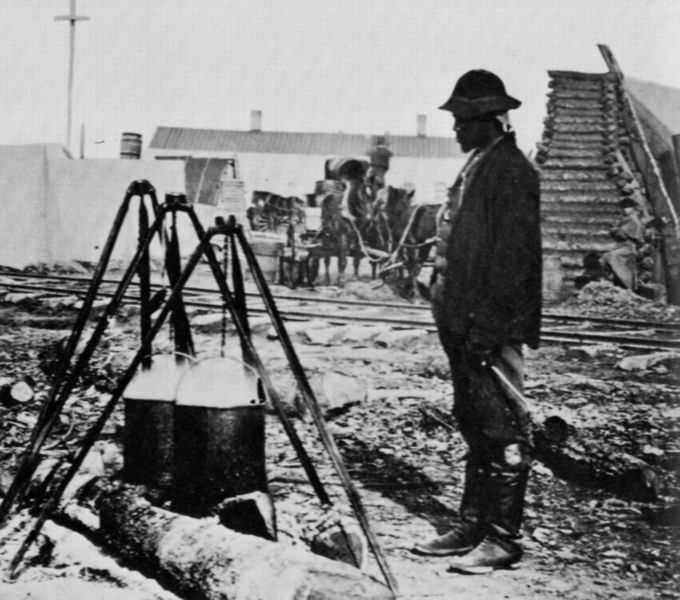
Titel: Bohnensuppe
Künstler: Mathew B. Brady
Schlagwörter: feuer, mann, weiß, holz, hut, profil, schwarz, haus, bart, stehen, stein, mantel, stehend, kamine, karren, pferd, pferde, topf, farbig, mast, schornsteine, kutsche, arbeiter, dampf, krieg, treppe, soldaten, essen, foto, fotografie, photographie, töpfe, kreuz, schwarz-weiß, uniform, stiefel, photo, schwarzer, eisenbahn, gleis, gleise, schiene, schienen, kochen, dreibein, eimer, kessel, bahngleise, verbrennen, kochstelle, farbiger, bahnschienen, fiti, afroamerikaner, schwat, 80er, eisenbahnschiene, schwenkgrill